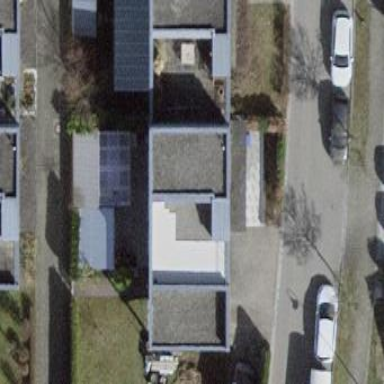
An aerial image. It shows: Terrace building.